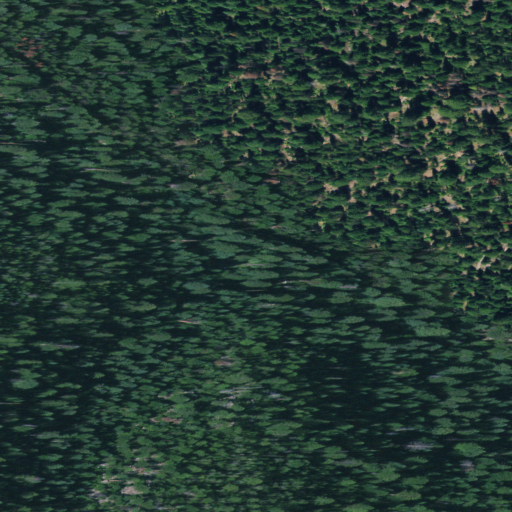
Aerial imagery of valley in Oregon named Deadwood Gulch containing only evergreen forest